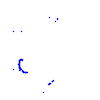
Particle: proton